Question: I'm trying to serve some static content (css and js files) in a Spring Boot application.
Accordingly to this guide (<URL>, all the contents in the src/main/resources/[static-public] are automatically added to the classpath, and so available. Unfortunately, I manage to load the html page, but I don't understand how to load the css files.
My directory structure is

My main Application class is
'''
@Configuration
@EnableWebMvc
@ComponentScan(basePackages={"controller"})
@EnableAutoConfiguration
public class Main extends WebMvcConfigurerAdapter {
public static void main(String[] args) {
SpringApplication.run(Main.class, args);
}
}
'''
and my index.html header looks like
'''
<!-- JQuery -->
<script src="lib/jquery.min.js"></script>
<script src="lib/d3.js" charset="utf-8"></script>
<script src="lib/d3.min.js" charset="utf-8"></script>
<script src="lib/jsnetworkx.js"></script>
<link rel="stylesheet" type="text/css" th:href="@{/lib/bootstrap/css/bootstrap.min.css}" href="../lib/bootstrap/css/bootstrap.min.css" />
<!-- <link rel="stylesheet" href="lib/bootstrap/css/bootstrap.min.css" /> -->
<link rel="stylesheet" type="text/css" th:href="@{/lib/bootstrap/css/bootstrap-theme.min.css}" href="../lib/bootstrap/css/bootstrap-theme.min.css" />
<!-- <link rel="stylesheet" href="lib/bootstrap/css/bootstrap-theme.min.css" /> -->
<script src="lib/bootstrap/js/bootstrap.min.js"></script>
<meta charset="utf-8" />
<meta http-equiv="X-UA-Compatible" content="IE=edge" />
<meta name="viewport" content="width=device-width, initial-scale=1" />
<!-- HTML5 shim and Respond.js for IE8 support of HTML5 elements and media queries -->
<!-- WARNING: Respond.js doesn't work if you view the page via file:// -->
<!--[if lt IE 9]>
<script src="https://oss.maxcdn.com/html5shiv/3.7.2/html5shiv.min.js"></script>
<script src="https://oss.maxcdn.com/respond/1.4.2/respond.min.js"></script>
<![endif]-->
</head>
'''
Thanks a lot
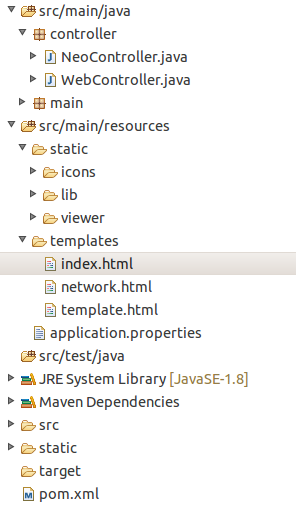
Answer: If you '@EnableWebMvc' then you switch off all the Boot default MVC configuration. Just remove it.